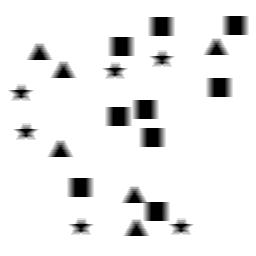
Squares: 9
Triangles: 6
Stars: 6
Total shapes: 21